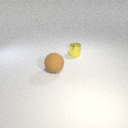
large brown rubber sphere in front of small yellow metal cylinder